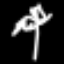
Label: palm tree